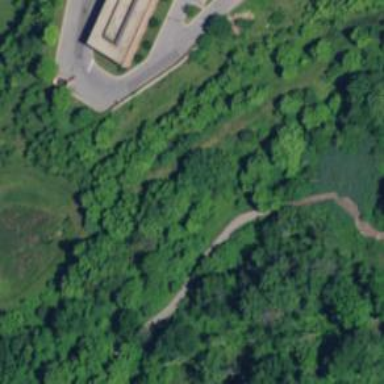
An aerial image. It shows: Asphalt path with excellent trail visibility.